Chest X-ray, PA view. Patient: 32 years old, sex M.
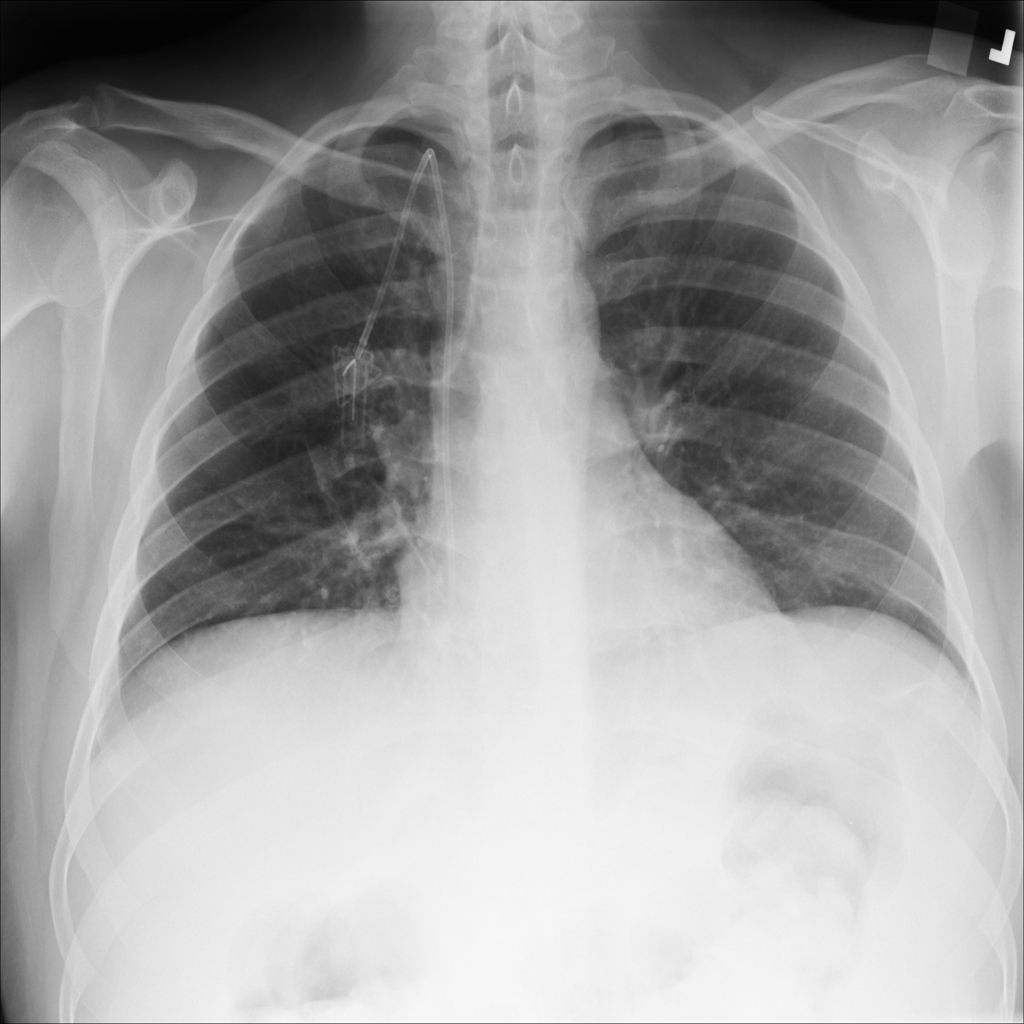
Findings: No Finding